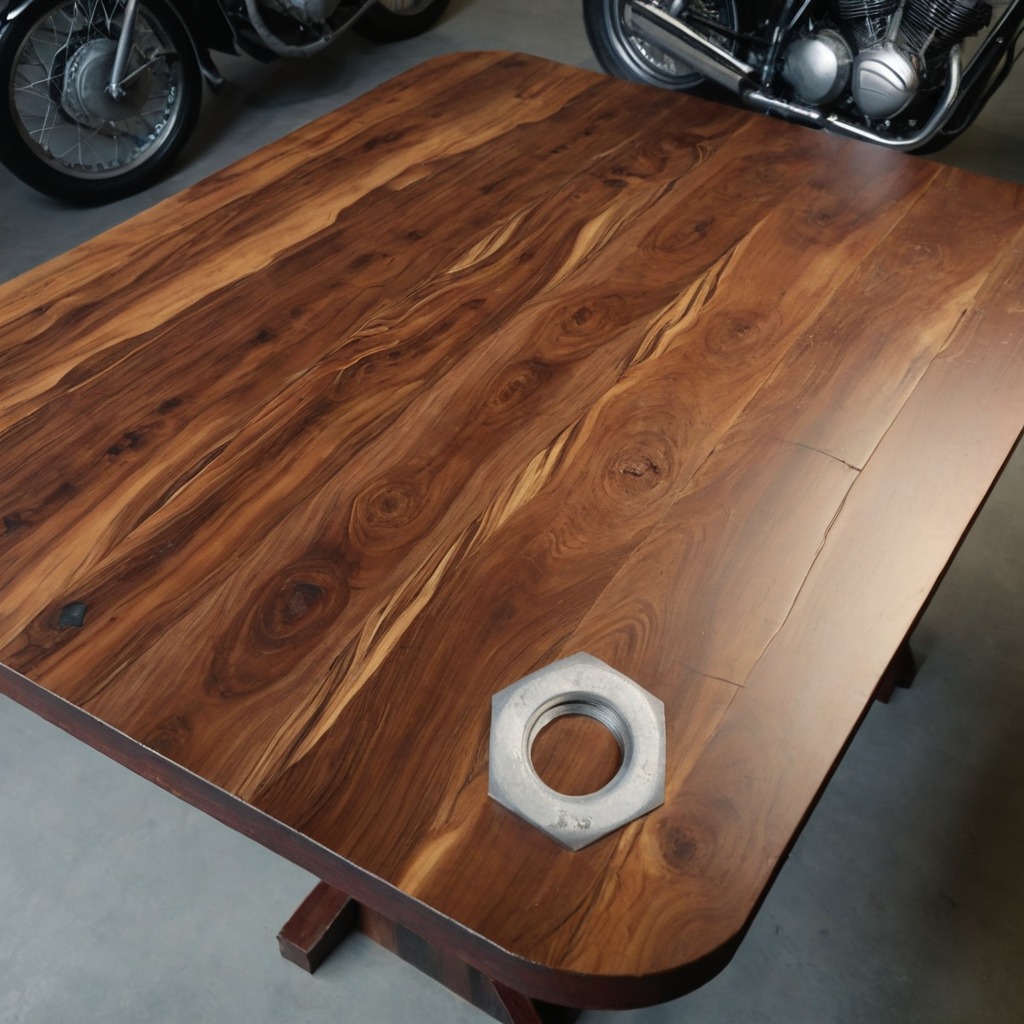
A metal nut is lying on the wooden table.